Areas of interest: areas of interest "Scenic Spot"
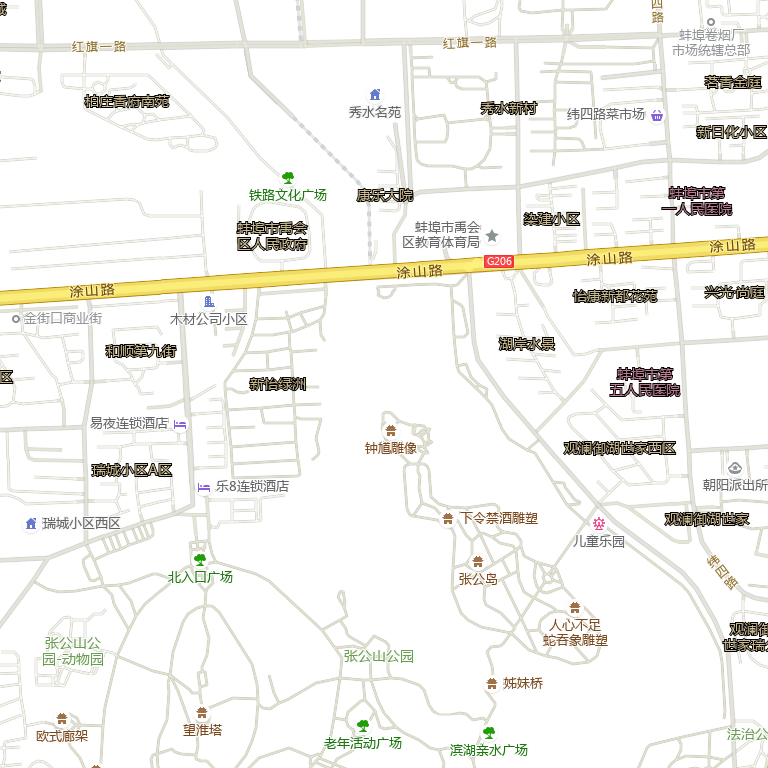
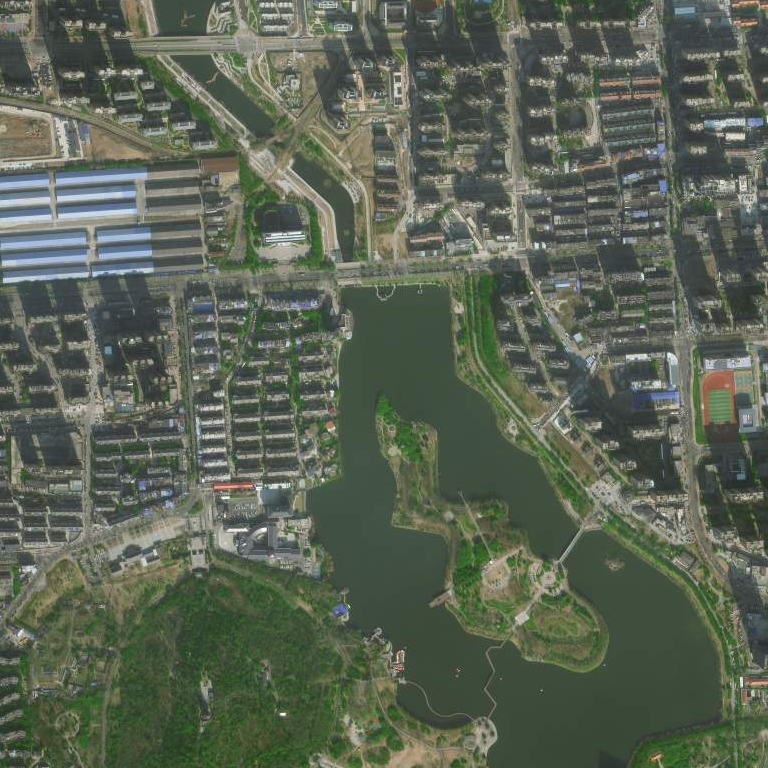